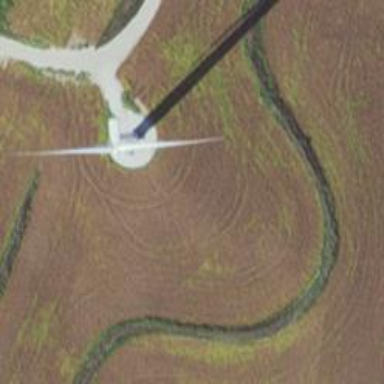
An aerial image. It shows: Wind generator with horizontal axis. The generator is wind turbine.